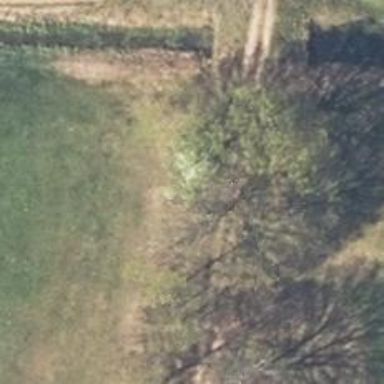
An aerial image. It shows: Row of deciduous broadleaved trees.